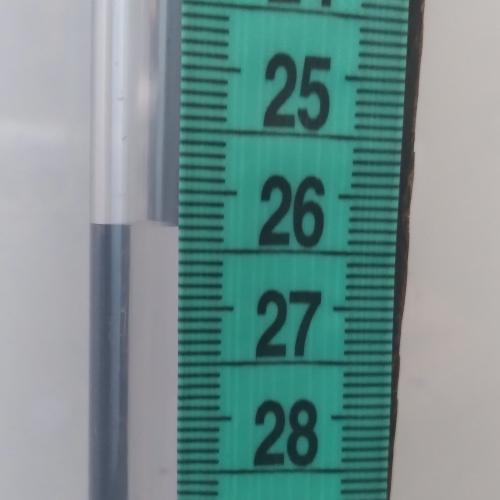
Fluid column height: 26.3 cm